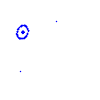
Particle: proton